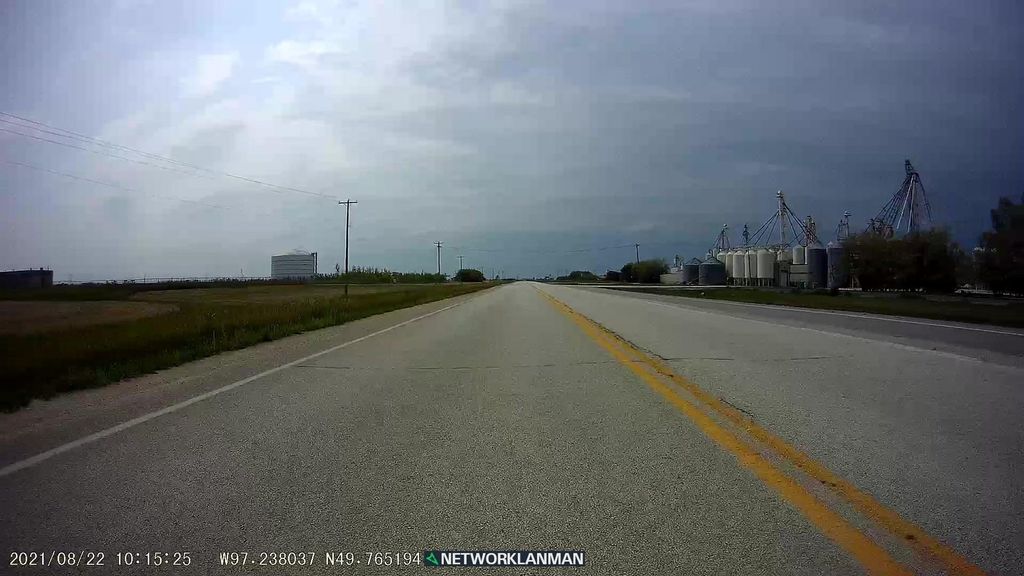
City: winnipeg